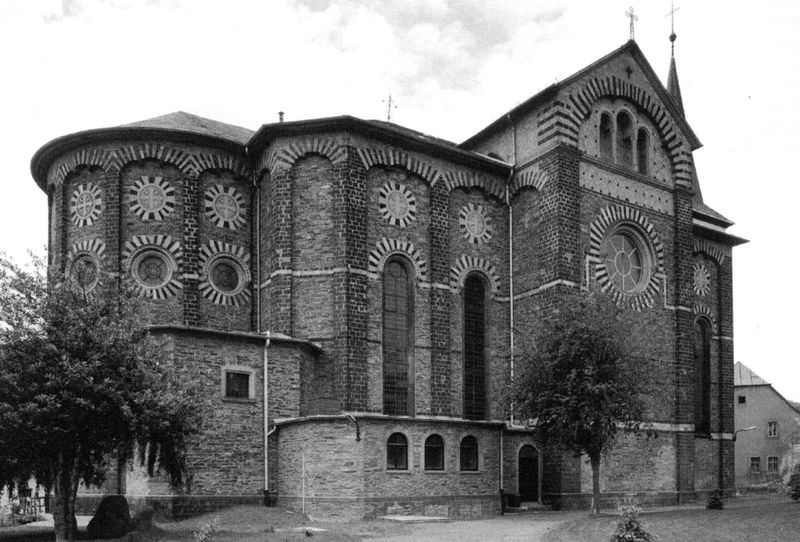
Titel: St. Arnulf in Nickenich
Künstler: Johann Claudius Lassaulx
Standort: Nickenich (EU - D - RP)
Schlagwörter: baum, himmel, wolken, bäume, fenster, grau, tür, dach, haus, weg, architektur, spitze, stein, steine, kirche, sonne, front, rund, turm, bogen, giebel, ziegel, backstein, spitz, streifen, foto, fotografie, photographie, eingang, kreuz, dom, strahlen, mauerwerk, kreuze, rosette, romanik, chor, konche, fotographie, rosetten, lanzettfenster, dachrinne, romanisch, uhren, rosettenfenster, abgeflacht